Question: Count the number of objects in the diagram.
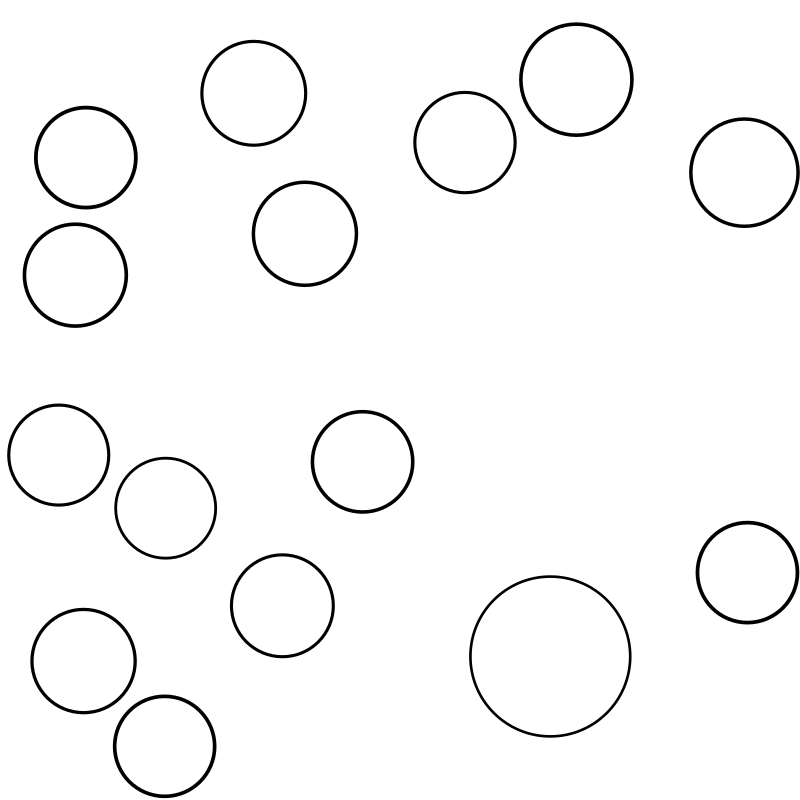
Answer: 15